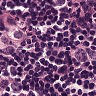
Metastatic tissue present: no